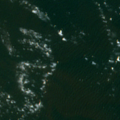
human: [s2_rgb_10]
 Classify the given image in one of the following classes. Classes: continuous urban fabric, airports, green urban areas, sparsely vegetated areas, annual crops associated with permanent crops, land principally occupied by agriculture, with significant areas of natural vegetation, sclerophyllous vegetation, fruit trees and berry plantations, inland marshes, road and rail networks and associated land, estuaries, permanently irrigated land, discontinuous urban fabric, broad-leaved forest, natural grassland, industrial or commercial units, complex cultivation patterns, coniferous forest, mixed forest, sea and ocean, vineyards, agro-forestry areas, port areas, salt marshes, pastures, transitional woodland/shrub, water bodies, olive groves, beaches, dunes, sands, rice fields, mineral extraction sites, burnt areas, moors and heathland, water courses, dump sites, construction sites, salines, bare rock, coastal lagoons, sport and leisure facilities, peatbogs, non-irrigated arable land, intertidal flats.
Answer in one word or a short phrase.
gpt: sea and ocean